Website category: book
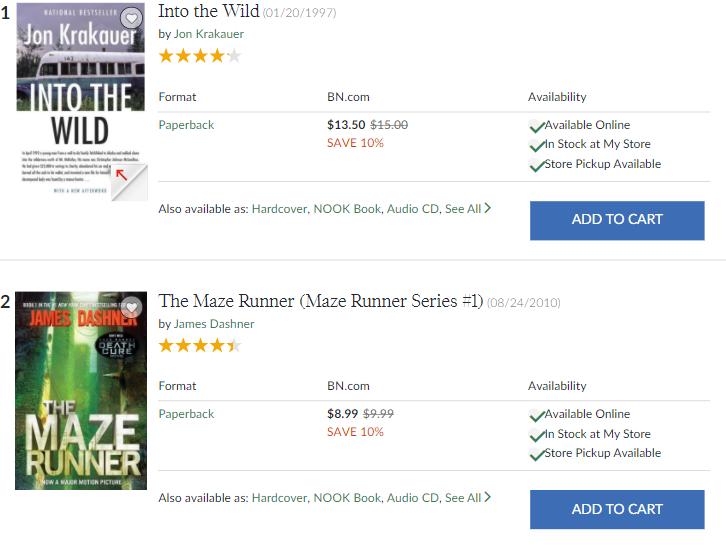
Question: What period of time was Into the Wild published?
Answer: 01/20/1997

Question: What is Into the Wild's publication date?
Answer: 01/20/1997

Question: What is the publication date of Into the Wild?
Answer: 01/20/1997

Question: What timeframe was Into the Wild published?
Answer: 01/20/1997

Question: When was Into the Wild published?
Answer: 01/20/1997

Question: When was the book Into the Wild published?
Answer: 01/20/1997

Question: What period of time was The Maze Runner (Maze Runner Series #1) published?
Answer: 08/24/2010

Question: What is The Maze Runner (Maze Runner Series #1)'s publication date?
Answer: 08/24/2010

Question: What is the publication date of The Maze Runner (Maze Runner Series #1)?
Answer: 08/24/2010

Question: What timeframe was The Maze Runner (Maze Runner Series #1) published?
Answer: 08/24/2010

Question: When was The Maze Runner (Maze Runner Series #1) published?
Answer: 08/24/2010

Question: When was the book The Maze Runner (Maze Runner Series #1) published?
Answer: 08/24/2010

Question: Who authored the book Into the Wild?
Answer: Jon Krakauer

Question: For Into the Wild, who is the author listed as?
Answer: Jon Krakauer

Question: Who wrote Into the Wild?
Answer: Jon Krakauer

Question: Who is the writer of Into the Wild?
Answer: Jon Krakauer

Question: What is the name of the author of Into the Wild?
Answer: Jon Krakauer

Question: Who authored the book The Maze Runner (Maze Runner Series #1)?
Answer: James Dashner

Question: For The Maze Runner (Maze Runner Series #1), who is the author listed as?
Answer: James Dashner

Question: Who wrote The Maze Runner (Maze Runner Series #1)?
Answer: James Dashner

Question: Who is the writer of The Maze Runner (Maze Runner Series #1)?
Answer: James Dashner

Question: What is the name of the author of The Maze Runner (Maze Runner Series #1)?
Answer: James Dashner

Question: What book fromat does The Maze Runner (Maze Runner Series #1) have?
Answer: Paperback

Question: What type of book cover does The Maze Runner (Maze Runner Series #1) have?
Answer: Paperback

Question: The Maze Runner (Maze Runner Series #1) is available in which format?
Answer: Paperback

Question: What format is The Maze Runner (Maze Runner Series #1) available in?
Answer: Paperback

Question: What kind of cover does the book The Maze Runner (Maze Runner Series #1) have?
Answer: Paperback

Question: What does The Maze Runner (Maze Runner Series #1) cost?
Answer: $8.99

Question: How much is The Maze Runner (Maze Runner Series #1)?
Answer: $8.99

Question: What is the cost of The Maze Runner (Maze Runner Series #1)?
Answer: $8.99

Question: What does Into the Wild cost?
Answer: $13.50

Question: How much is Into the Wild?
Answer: $13.50

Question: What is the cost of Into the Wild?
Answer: $13.50

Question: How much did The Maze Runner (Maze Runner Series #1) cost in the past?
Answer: $9.99

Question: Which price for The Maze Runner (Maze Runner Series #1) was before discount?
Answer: $9.99

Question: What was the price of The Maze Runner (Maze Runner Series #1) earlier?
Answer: $9.99

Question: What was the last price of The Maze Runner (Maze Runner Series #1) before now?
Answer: $9.99

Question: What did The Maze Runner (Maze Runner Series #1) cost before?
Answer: $9.99

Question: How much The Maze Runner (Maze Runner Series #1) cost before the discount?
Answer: $9.99

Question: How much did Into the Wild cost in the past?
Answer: $15.00

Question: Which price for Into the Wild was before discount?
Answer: $15.00

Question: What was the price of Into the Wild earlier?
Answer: $15.00

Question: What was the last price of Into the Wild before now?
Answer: $15.00

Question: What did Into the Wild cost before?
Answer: $15.00

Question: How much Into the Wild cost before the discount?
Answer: $15.00

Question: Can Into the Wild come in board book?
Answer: no

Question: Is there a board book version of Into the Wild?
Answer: no

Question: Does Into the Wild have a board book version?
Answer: no

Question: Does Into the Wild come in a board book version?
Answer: no

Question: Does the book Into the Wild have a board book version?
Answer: no

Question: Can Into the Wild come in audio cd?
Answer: yes

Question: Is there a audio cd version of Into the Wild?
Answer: yes

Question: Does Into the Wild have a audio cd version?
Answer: yes

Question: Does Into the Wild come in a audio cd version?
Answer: yes

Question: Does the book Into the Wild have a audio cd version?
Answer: yes

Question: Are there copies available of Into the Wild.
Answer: yes

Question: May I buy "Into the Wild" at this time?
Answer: yes

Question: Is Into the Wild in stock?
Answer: yes

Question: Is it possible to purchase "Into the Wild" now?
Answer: yes

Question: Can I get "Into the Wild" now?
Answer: yes

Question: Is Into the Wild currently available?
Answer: yes

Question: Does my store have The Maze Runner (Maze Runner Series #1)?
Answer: yes

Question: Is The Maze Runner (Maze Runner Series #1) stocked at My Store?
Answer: yes

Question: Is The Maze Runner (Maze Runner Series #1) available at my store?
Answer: yes